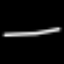
Label: line